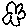
Label: flower